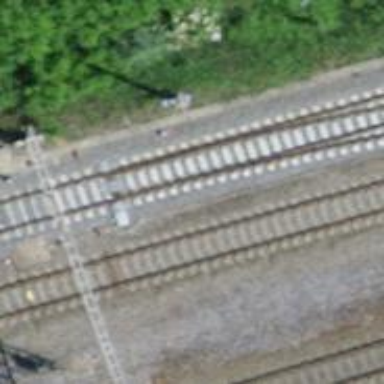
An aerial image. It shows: Railway switch with the turnout pointing to the right.